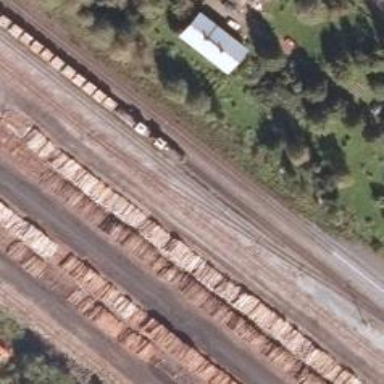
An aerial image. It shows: Wedge is used for the railway derail.